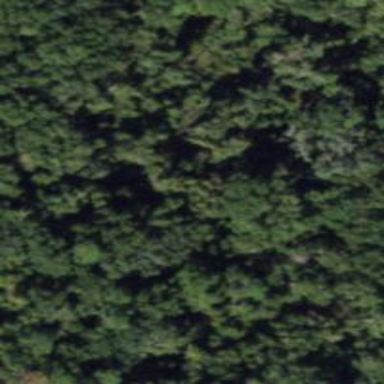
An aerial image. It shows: Mixed woodland with various types of leaves.